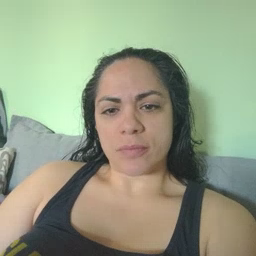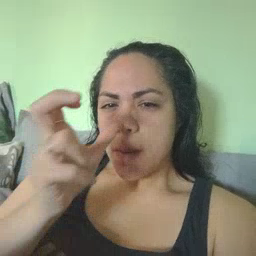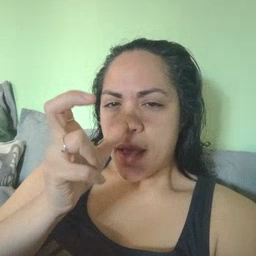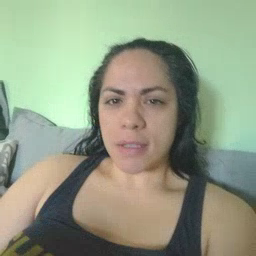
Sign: bug